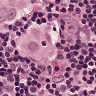
Metastatic tissue present: yes